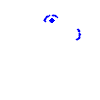
Particle: electron